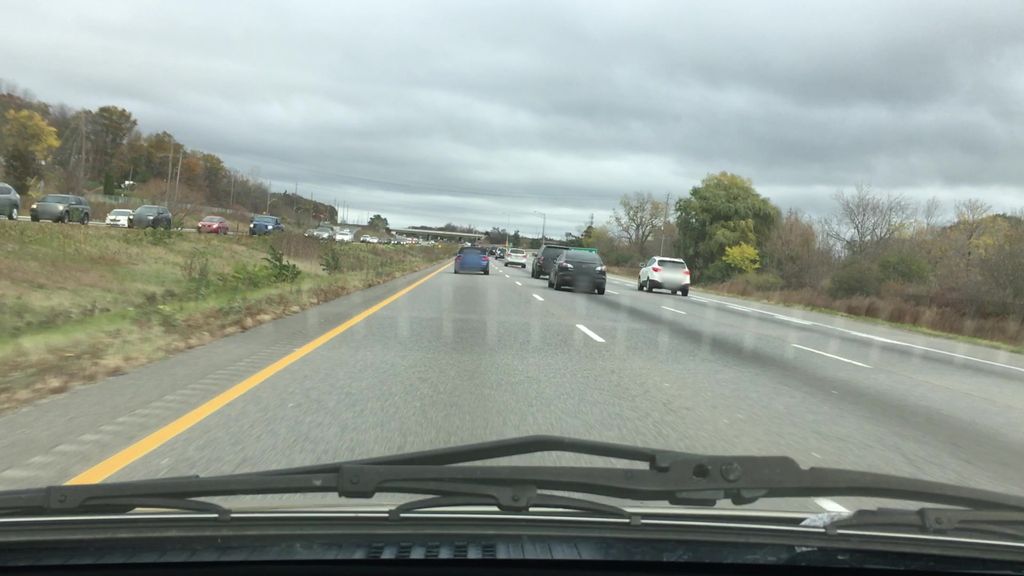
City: hamilton